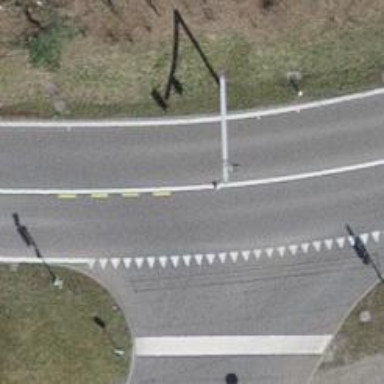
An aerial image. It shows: Road with traffic signals.